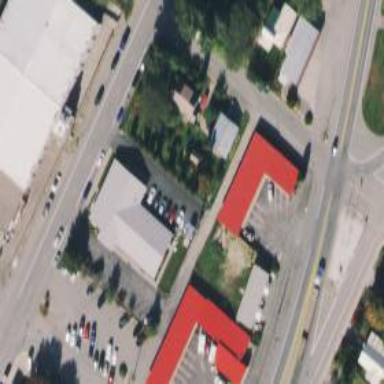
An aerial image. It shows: Healthcare clinic.